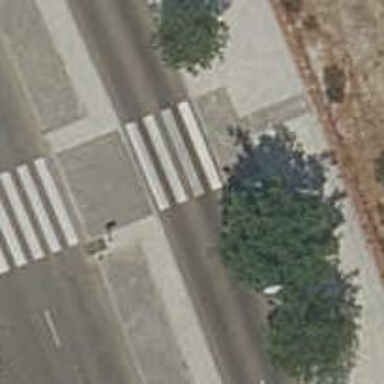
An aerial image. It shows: Uncontrolled road crossing.